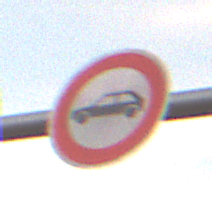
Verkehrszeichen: VerbotPersonenkraftwagen
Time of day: SunriseSunset
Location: Outdoor (Nature)
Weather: PartlyCloudy
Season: NotSpecified
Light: Natural